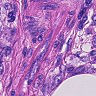
Metastatic tissue present: yes